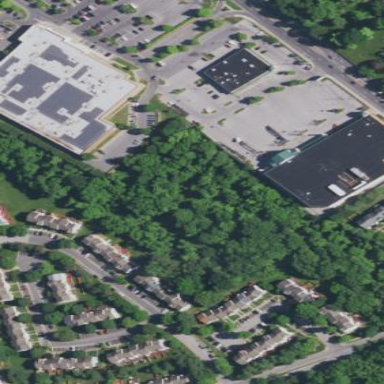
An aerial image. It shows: Retail area.